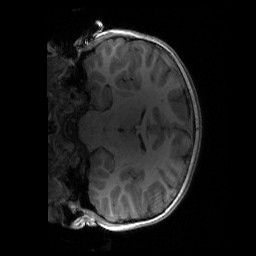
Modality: T1w
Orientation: coronal
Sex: male
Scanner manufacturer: siemens
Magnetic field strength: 3 T
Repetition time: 1.9 s
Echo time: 0.00243 s